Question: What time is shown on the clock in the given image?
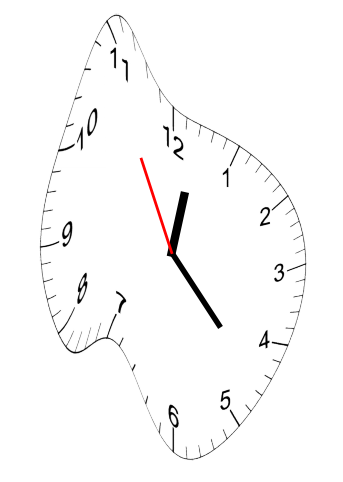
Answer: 12:22:55